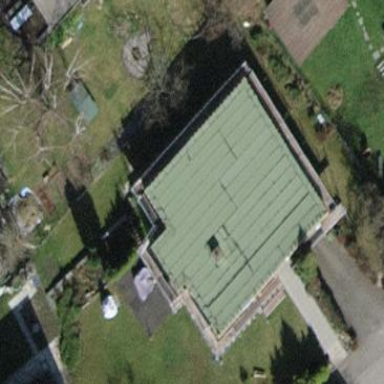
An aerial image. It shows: Detached building.